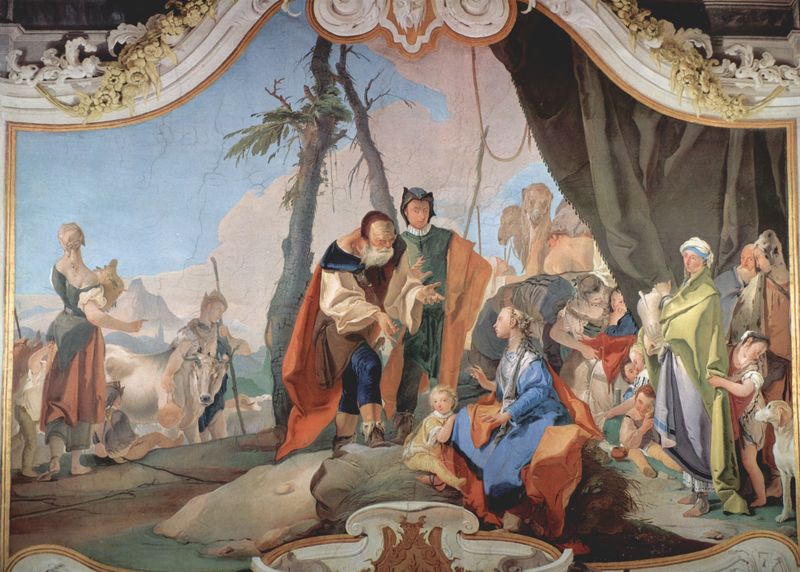
Titel: Rahel verbirgt die Idole
Künstler: Giovanni Battista Tiepolo
Standort: Udine
Institution: Museo Diocesano e Gallerie del Tiepolo
Schlagwörter: baum, berg, blau, blätter, felsen, gemälde, hand, himmel, laub, mann, schatten, weiß, wolken, bäume, frauen, grün, landschaft, menschen, mädchen, ocker, sitzen, äste, blume, blumen, frau, hintergrund, hut, kleid, licht, marmor, männer, orange, pastell, schwarz, szene, zeichnung, hund, rot, tier, tiere, wolke, beige, gesellschaft, malerei, alt, bart, mütze, wand, architektur, barock, rahmen, stehen, stein, bild, diskutieren, schauen, vorhang, ast, baumstamm, erde, stamm, kirche, gewand, gold, haare, mantel, gewänder, kind, mutter, personen, rokkoko, girlande, theater, rokoko, rosa, bauern, brunnen, kinder, stock, szenerie, hase, krug, vase, farbig, magd, stab, zuschauer, berge, fels, farbe, kuh, rind, baby, rast, weiblich, detail, wandgemälde, stuck, palme, warten, bauer, alpen, uniform, tracht, wappen, männlich, jesus, heiliger, kulisse, brocken, heilige, fresko, bild im bild, wanderstab, maria, wandbild, madonna, anbetung, ochse, hirte, hirten, ziege, fresco, josef, zelt, kamel, jesuskind, blai, red, maris, keid, kamele, bethlehem, heilige drei könige, maria geburt, biblische geschichte, beard, women, woman, child, children, alpenländisch, krippenbild, schlammfarben, volksbildung, dog, trees, clouds, cow, gew#nder, day, pleading, camels